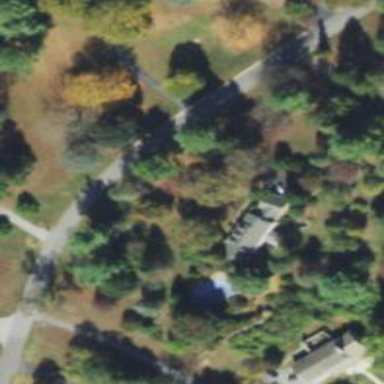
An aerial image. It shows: Driveway leading to service road.